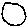
Label: circle